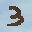
Label: 3